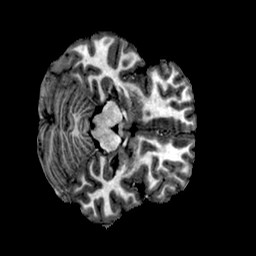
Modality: T1w
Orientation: axial
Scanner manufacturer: ge
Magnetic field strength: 3 T
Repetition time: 0.00766 s
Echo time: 0.003476 s